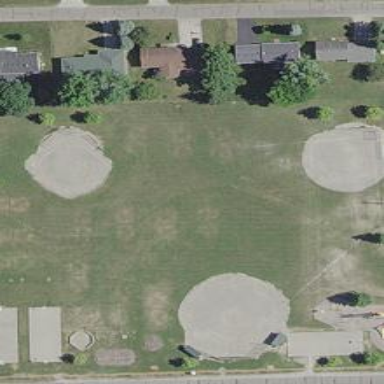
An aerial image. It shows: Baseball pitch for leisure and sports activities.